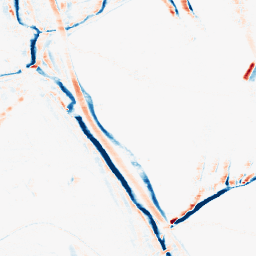
Category: morphological
Decomposition family: morphological_rect
Decomposition parameters: operation: average
width: 10
height: 3
Upsampling method: cubic_mitchell
Upsampling parameters: scale: 4
Upsampling scale: 4